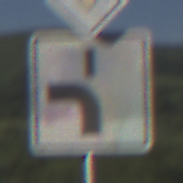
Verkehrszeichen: VerlaufVorfahrtsstrasse5
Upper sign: Vorfahrtsstrasse
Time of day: MorningAfternoon
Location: Outdoor (RoadRail)
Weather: PartlyCloudy
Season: NotSpecified
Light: Natural